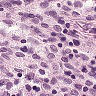
Metastatic tissue present: no